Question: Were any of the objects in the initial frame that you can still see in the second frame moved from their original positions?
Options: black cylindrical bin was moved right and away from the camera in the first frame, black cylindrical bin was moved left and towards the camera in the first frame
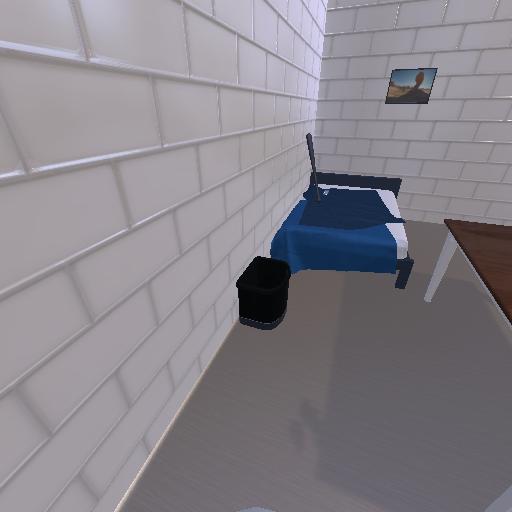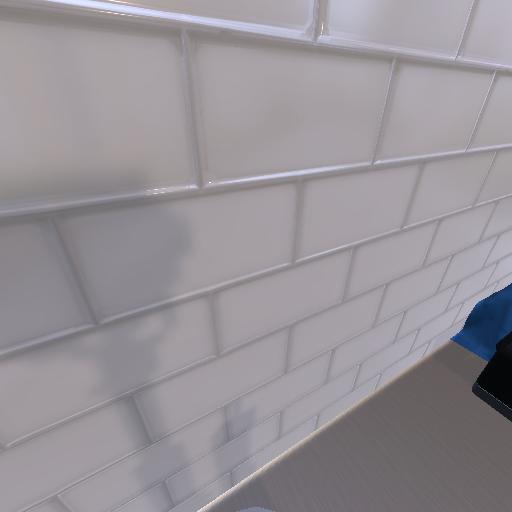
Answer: black cylindrical bin was moved right and away from the camera in the first frame